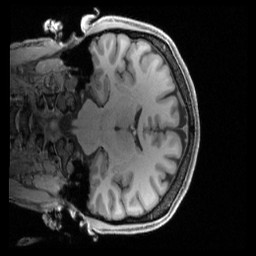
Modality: T1w
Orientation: coronal
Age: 39
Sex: female
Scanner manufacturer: siemens
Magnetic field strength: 3 T
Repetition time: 2.4 s
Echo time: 0.00222 s